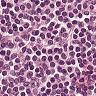
Metastatic tissue present: no